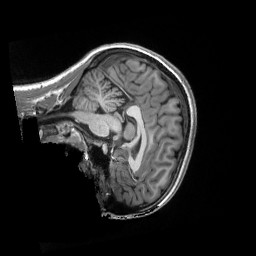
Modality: T1w
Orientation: sagittal
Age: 21